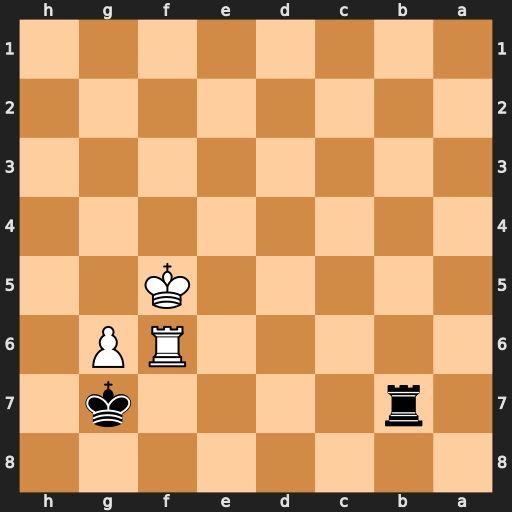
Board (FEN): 8/1r4k1/5RP1/5K2/8/8/8/8
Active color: b
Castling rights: -
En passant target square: -
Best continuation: Rb5+ Ke6 Rb6+